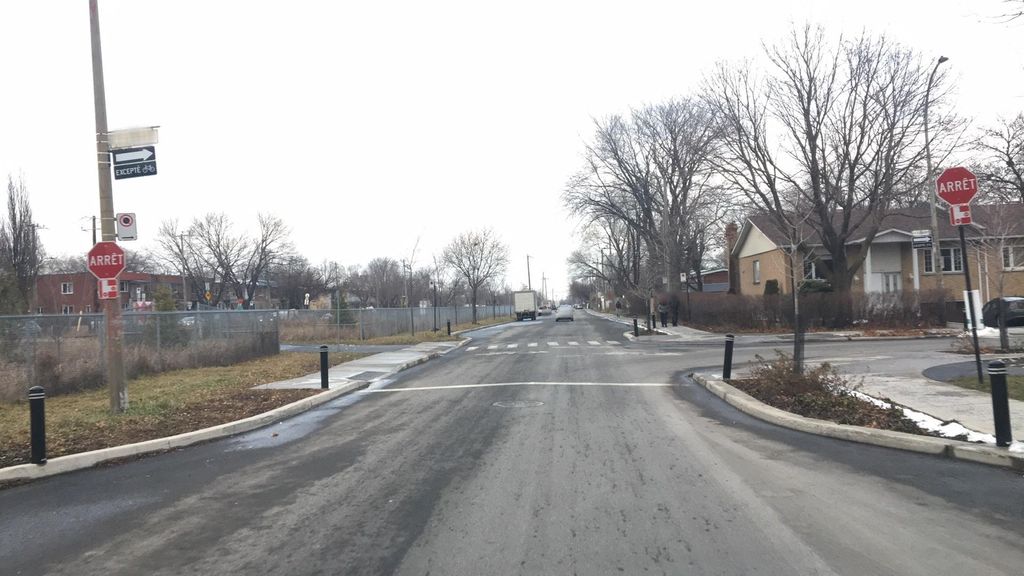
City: montreal